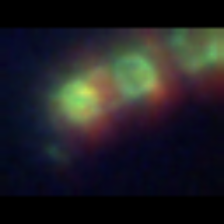
Taxon: Skeletonema
Group: Diatoms